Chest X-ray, PA view. Patient: 55 years old, sex M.
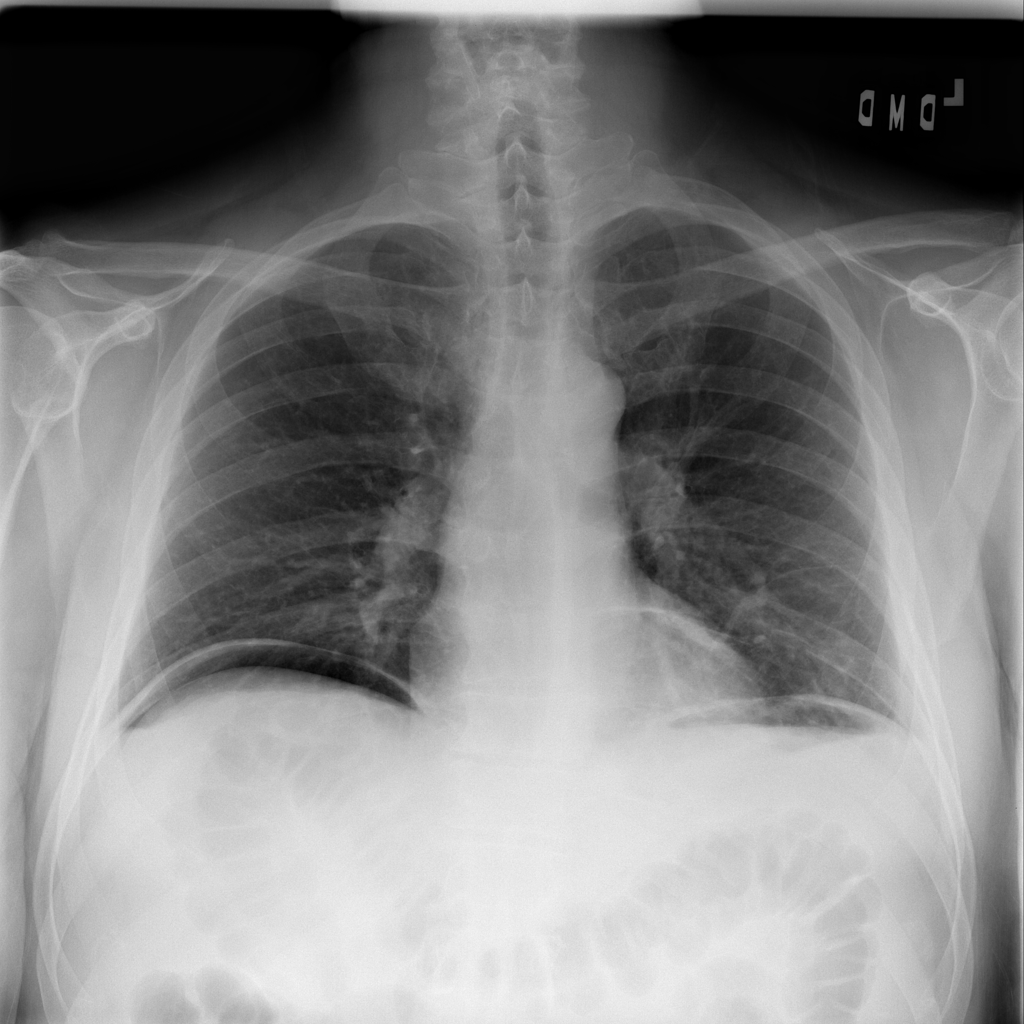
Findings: Atelectasis